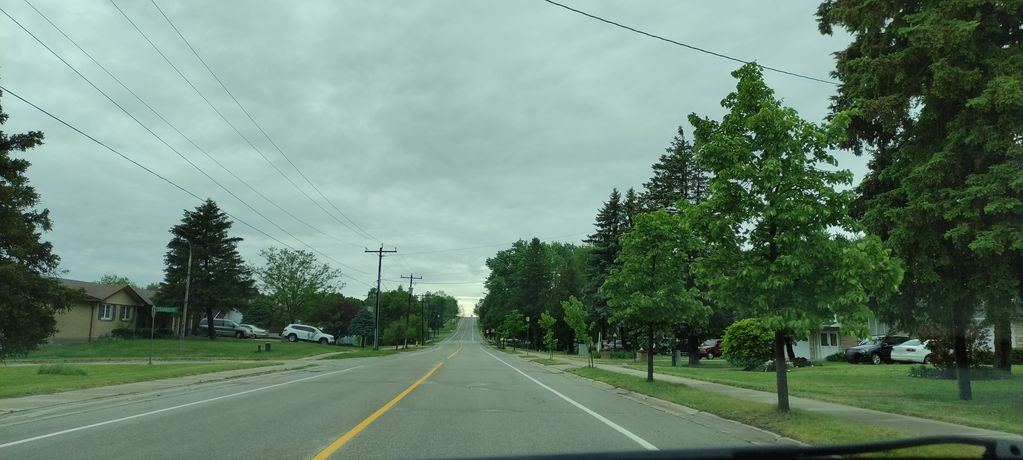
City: kitchener-waterloo